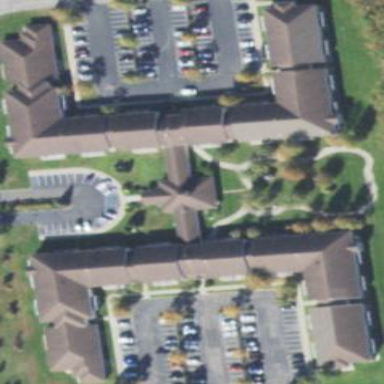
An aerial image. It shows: Image showing building with apartments.